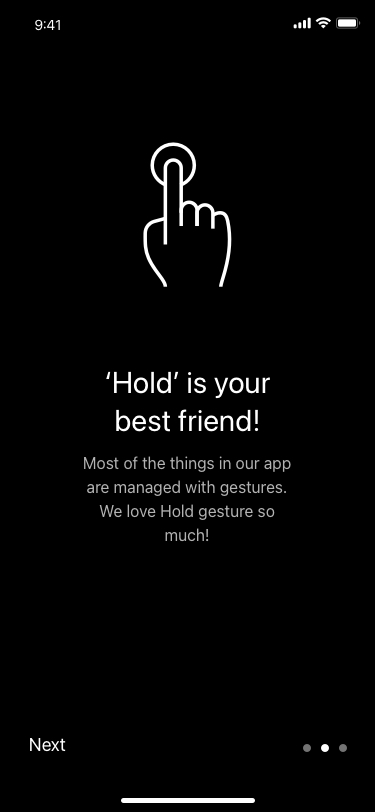
Text in this UI design:
‘Hold’ is your
best friend!
Most of the things in our app
are managed with gestures.
We love Hold gesture so much!
Next